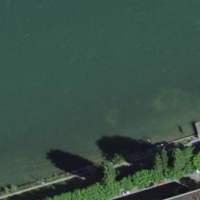
EUNIS habitat code: 15
Species observed at this site:
Certhia brachydactyla
Corvus corone
Podiceps cristatus
Actitis hypoleucos
Turdus philomelos
Fulica atra
Aegithalos caudatus
Buteo buteo
Sylvia atricapilla
Chroicocephalus ridibundus
Muscicapa striata
Phylloscopus collybita
Larus michahellis
Cygnus olor
Erithacus rubecula
Pica pica
Phoenicurus ochruros
Sitta europaea
Garrulus glandarius
Columba livia
Falco tinnunculus
Picus viridis
Accipiter nisus
Motacilla cinerea
Cyanistes caeruleus
Anas platyrhynchos
Alopochen aegyptiaca
Chloris chloris
Sturnus vulgaris
Streptopelia decaocto
Troglodytes troglodytes
Larus canus
Aix galericulata
Medicago sativa
Fringilla coelebs
Passer domesticus
Pandion haliaetus
Aythya fuligula
Turdus merula
Columba palumbus
Phalacrocorax carbo
Fringilla montifringilla
Parus major
Hirundo rustica
Mergus merganser
Milvus migrans
Turdus pilaris
Cinclus cinclus
Motacilla alba
Delichon urbicum